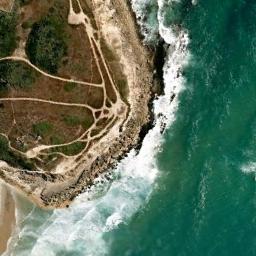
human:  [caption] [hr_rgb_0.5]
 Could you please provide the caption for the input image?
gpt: The beach is surrounded by blue water and waves of waves and green grass .

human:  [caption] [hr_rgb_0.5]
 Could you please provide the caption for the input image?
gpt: The beach is an erosion scarp and the color of the seawater is dark green .

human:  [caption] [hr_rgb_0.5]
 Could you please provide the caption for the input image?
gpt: There are several houses by the beach .

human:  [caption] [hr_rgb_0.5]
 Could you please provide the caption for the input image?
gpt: The beach consists of green seawater and a coast with sparse trees .

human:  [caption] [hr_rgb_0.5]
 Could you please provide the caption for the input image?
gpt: The grass is beside the beach .